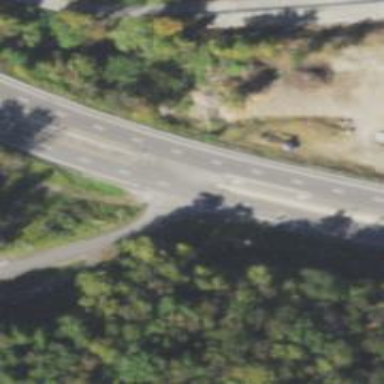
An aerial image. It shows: Asphalt road classified as primary highway with expressway characteristics.